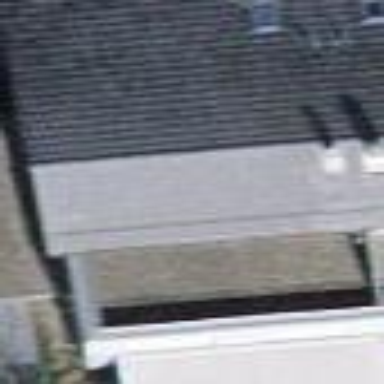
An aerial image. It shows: Building with tiled roof.